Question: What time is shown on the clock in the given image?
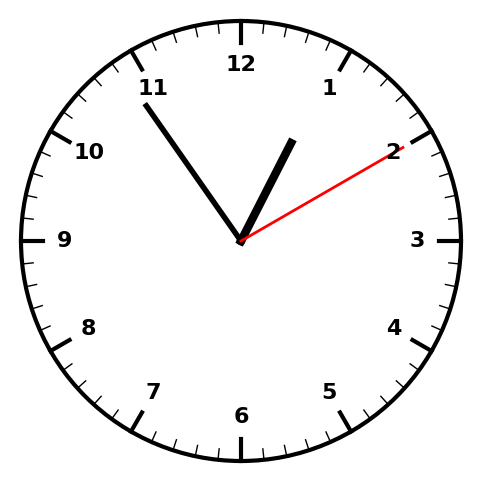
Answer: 12:54:10